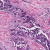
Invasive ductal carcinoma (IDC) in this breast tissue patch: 1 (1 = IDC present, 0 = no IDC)